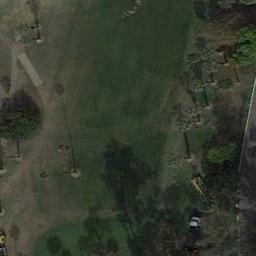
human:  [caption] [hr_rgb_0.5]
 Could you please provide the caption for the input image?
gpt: This meadow with dense grasses is surrounded by some trees .

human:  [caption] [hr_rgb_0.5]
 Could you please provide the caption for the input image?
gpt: There are many green trees and several roads on the green grass .

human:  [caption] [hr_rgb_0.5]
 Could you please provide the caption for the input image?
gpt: The entire image is dominated by grass .

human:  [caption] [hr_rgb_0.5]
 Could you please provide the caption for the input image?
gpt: Some trees are on the meadow .

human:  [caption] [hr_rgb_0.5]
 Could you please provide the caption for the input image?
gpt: There are some trees and bare land around the green meadow .